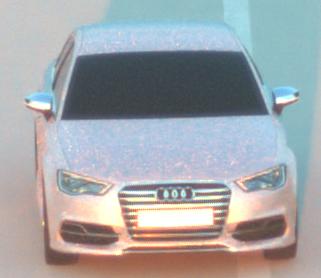
Make: Audi
Model: S3
Detailed model: 8V
Model produced from: 2013
Model produced until: 2020
Doors: 4
Color: white
Road condition: dry road
Daytime: sunrise or sunset
Contrast: medium contrast